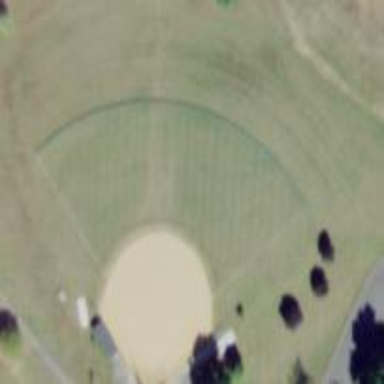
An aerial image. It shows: Baseball pitch for leisure land activities.